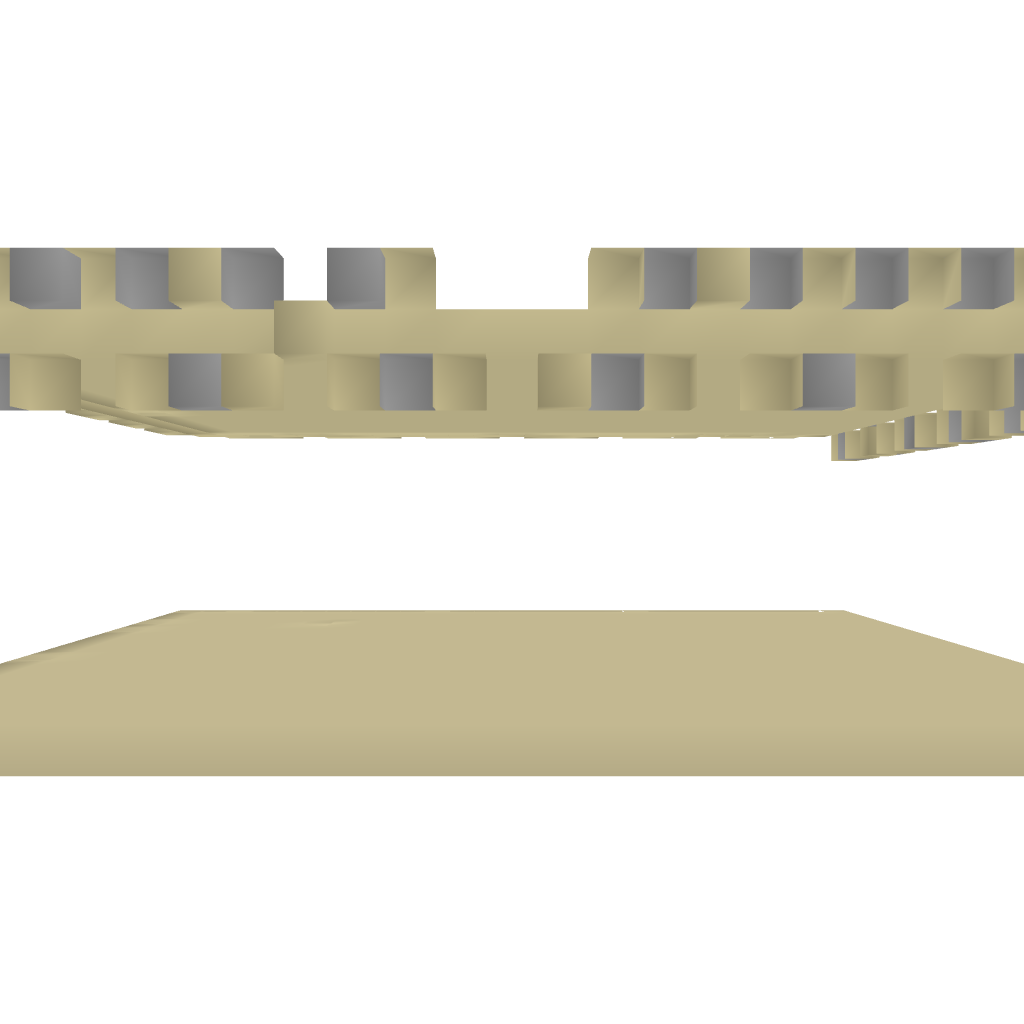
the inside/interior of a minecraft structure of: Desert city canton